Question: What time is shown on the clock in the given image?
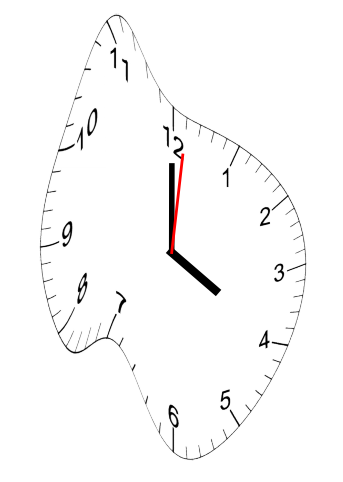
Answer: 04:00:01